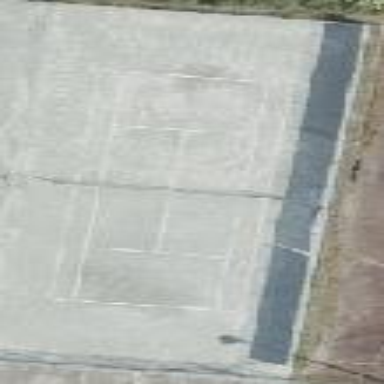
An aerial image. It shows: Tennis court in leisure pitch.